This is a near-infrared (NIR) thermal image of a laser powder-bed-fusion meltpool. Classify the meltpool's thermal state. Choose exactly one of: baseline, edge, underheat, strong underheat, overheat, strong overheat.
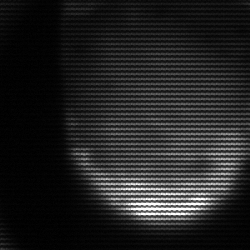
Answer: edge